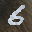
Label: 6